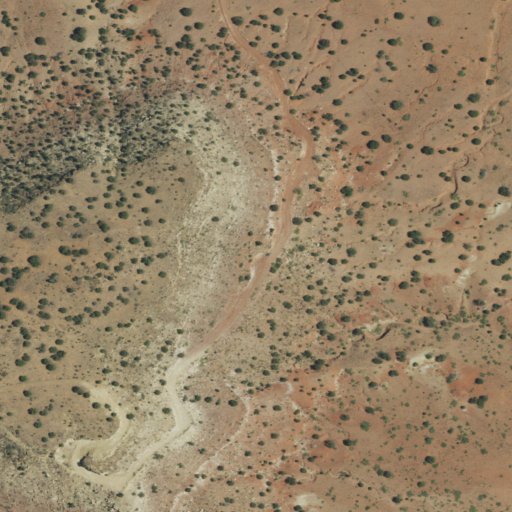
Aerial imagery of cliff(s) in New Mexico named Casas del Medio containing shrub and grassland